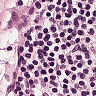
Metastatic tissue present: no